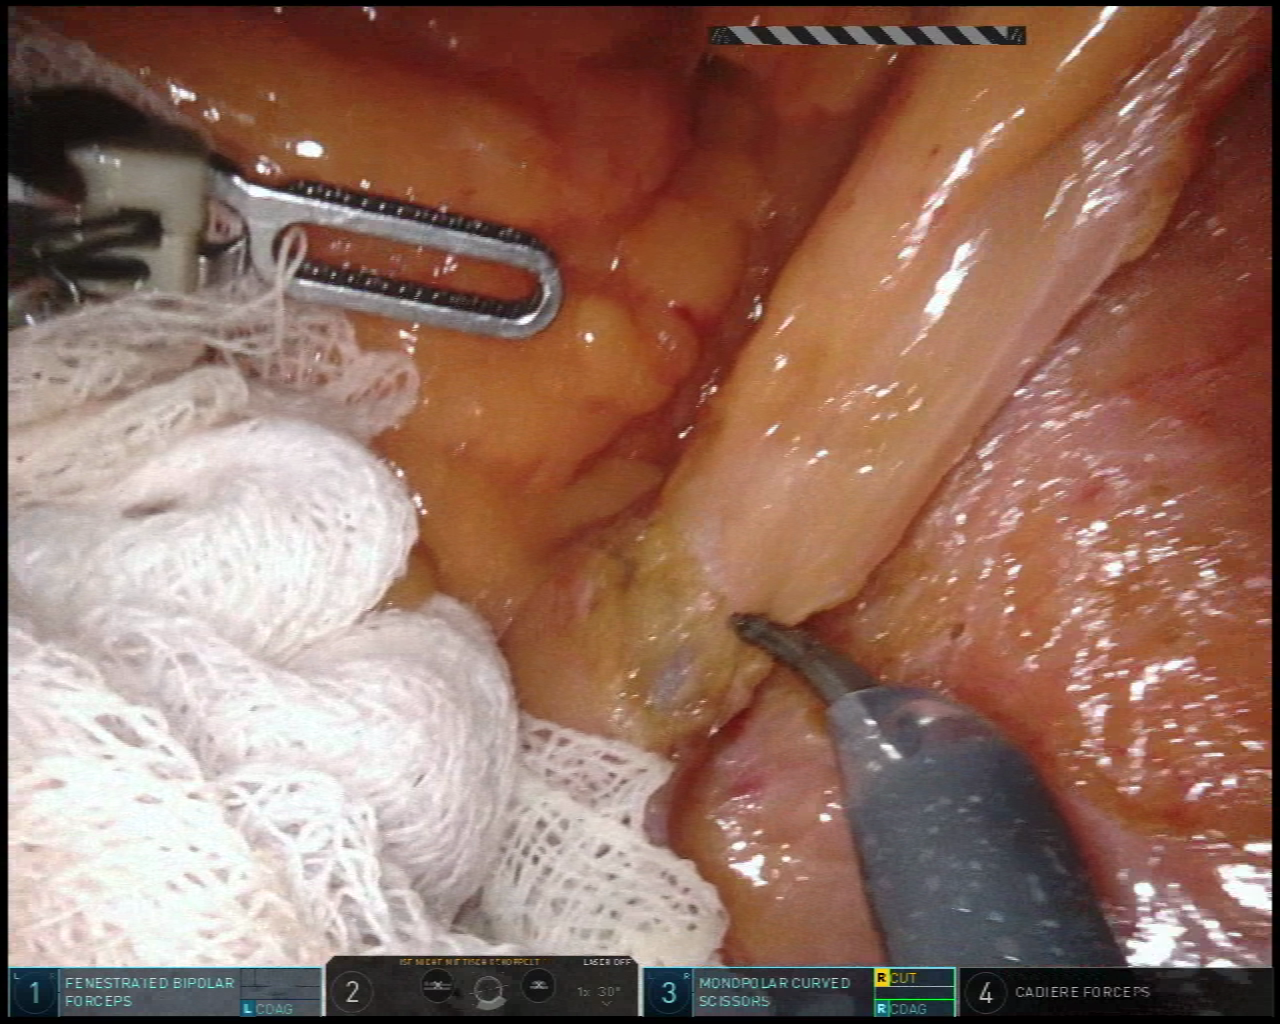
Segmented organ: intestinal_veins
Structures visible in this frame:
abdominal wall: no
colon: no
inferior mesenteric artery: no
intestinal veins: yes
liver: no
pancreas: no
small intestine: no
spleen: no
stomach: no
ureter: no
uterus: no
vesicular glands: no